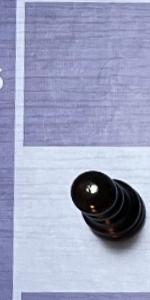
Label: Pawn_Black